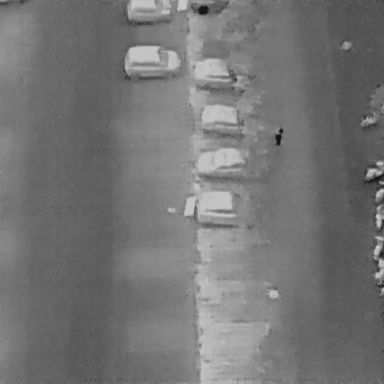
There is a Person in the infrared image.